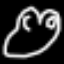
Label: frog